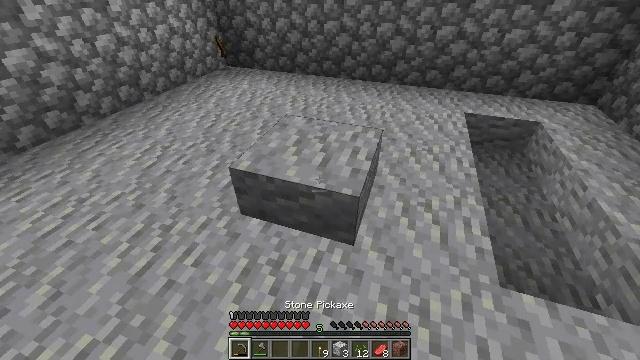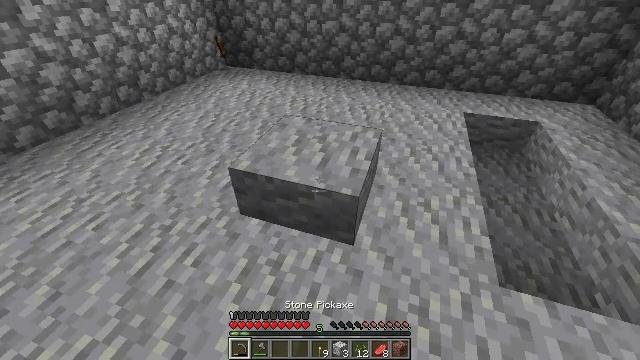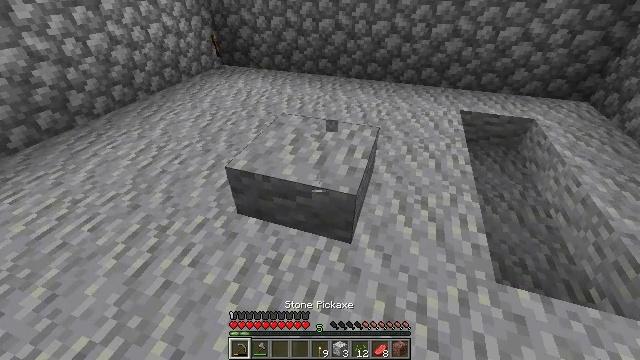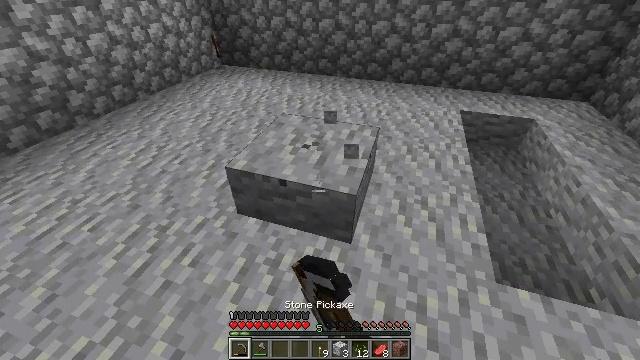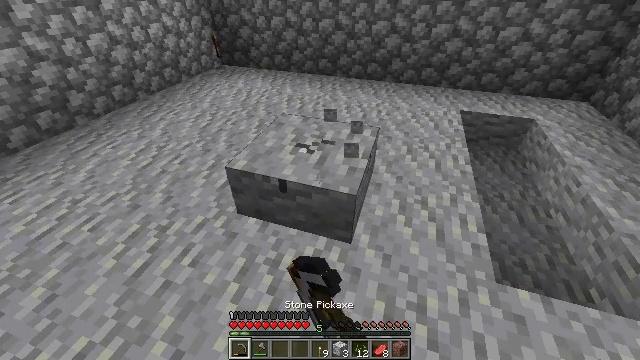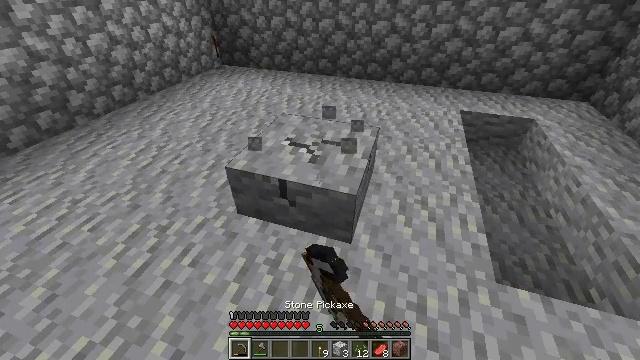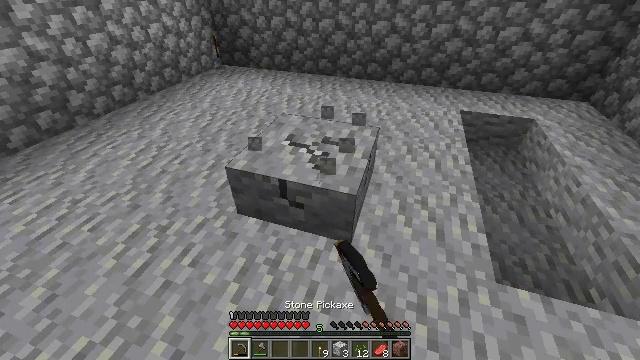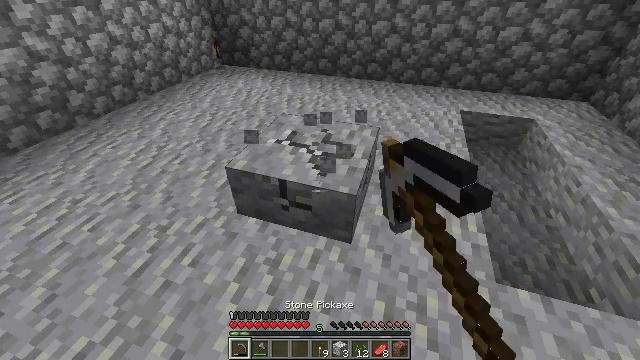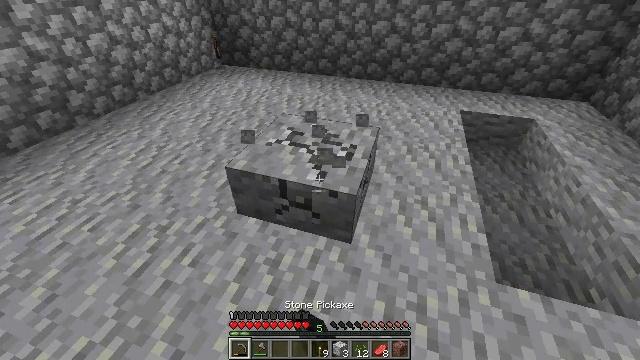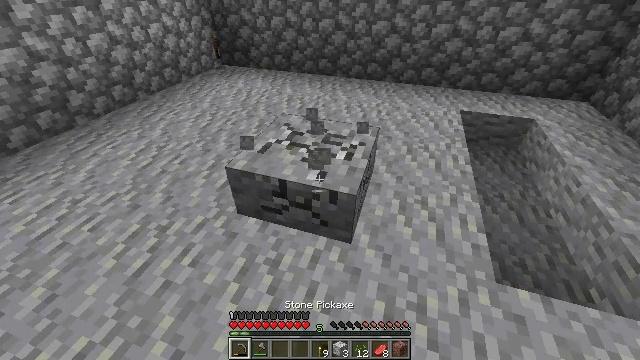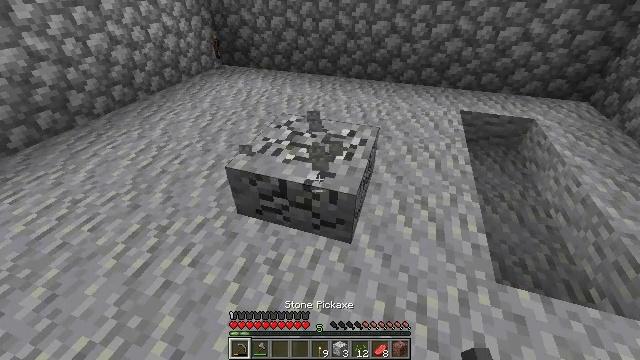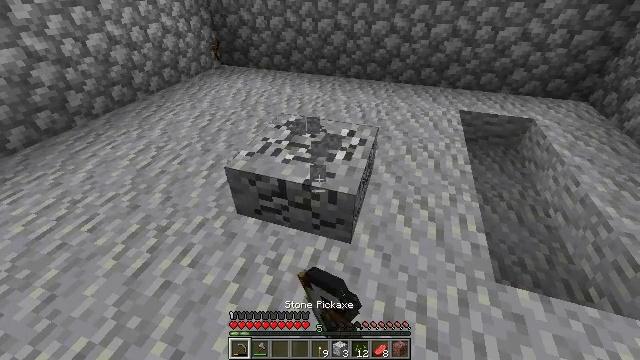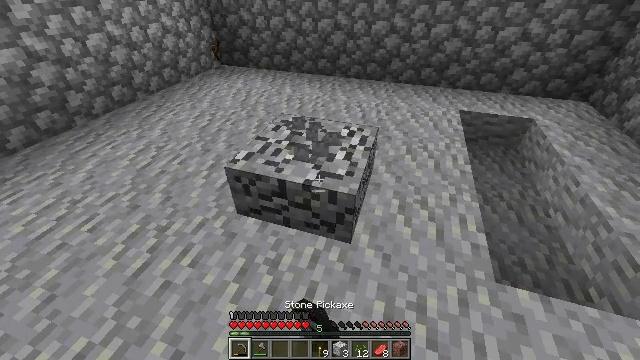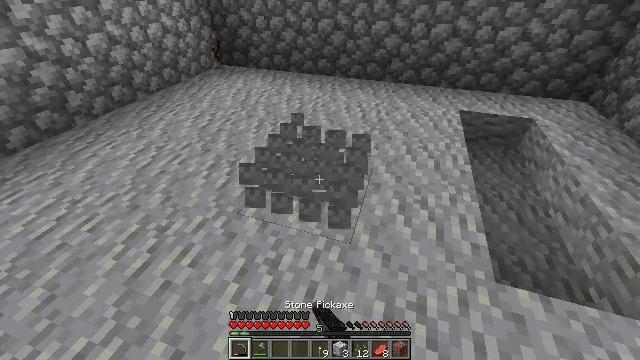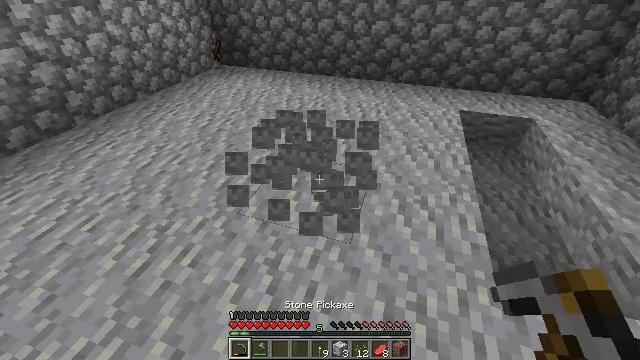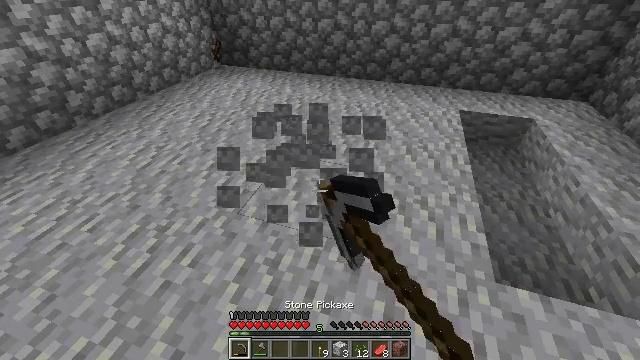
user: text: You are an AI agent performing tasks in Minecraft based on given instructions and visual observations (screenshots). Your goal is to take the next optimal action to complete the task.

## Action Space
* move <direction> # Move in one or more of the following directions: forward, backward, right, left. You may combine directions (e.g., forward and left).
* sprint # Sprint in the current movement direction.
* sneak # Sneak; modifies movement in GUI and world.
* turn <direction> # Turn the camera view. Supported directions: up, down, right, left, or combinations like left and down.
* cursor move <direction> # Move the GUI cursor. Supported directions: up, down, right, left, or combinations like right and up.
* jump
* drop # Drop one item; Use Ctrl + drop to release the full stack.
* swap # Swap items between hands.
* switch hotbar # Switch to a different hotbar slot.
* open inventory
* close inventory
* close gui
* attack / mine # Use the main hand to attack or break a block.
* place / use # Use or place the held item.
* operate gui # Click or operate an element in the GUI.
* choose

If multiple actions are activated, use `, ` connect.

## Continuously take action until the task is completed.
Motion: motion action
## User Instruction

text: Collect the andesite slab for building.
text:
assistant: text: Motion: switch to hotbar 1
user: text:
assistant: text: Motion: attack / mine
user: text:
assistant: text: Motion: attack / mine
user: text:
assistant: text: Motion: attack / mine
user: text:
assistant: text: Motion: attack / mine
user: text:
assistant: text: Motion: attack / mine
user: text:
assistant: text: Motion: attack / mine
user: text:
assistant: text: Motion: attack / mine
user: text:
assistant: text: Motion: attack / mine
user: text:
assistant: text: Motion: attack / mine
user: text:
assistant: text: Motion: attack / mine
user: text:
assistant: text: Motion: attack / mine
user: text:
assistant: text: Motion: attack / mine
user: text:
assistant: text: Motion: attack / mine
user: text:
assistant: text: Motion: attack / mine
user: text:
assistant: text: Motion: no_op
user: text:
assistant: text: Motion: no_op
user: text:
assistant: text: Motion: no_op